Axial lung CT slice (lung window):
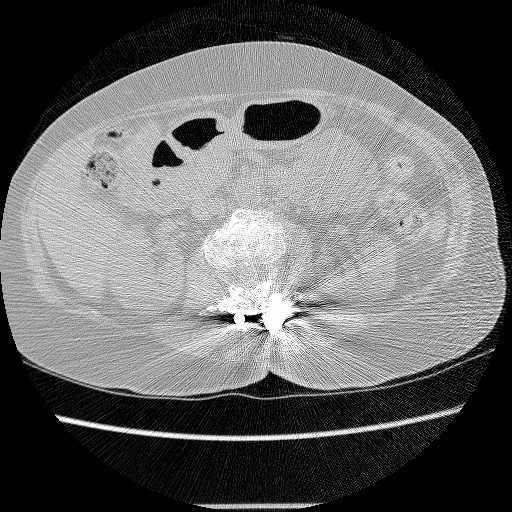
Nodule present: no